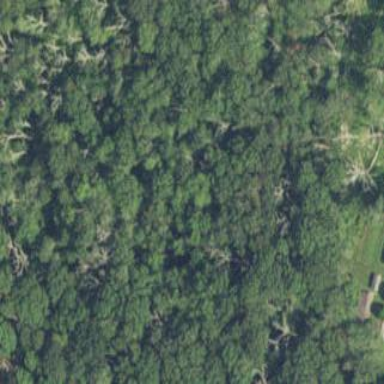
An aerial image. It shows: Needle-leaved woodland.